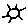
Label: sun